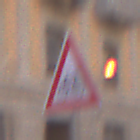
Verkehrszeichen: RadverkehrRechts
Umgebung: Outdoor, Urban
Tageszeit: MorningAfternoon
Wetter: PartlyCloudy
Licht: Natural
Jahreszeit: NotSpecified
Kontrast: LowContrast